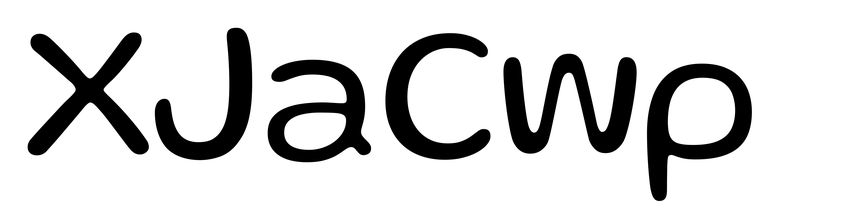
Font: Gluten_Light